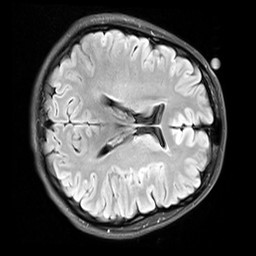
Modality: FLAIR
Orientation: axial
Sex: female
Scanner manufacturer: siemens
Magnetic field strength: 3 T
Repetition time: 10 s
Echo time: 0.09 s